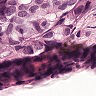
Metastatic tissue present: yes